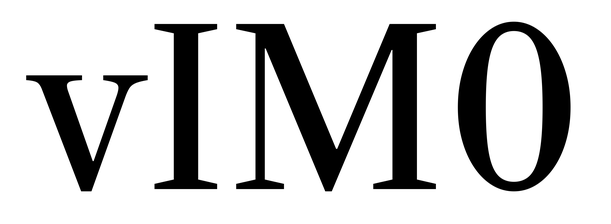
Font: LibreCaslonText_Regular